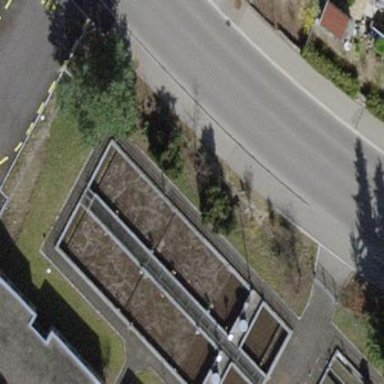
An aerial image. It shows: Wastewater plant located near water basin.